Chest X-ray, AP view. Patient: 50 years old, sex M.
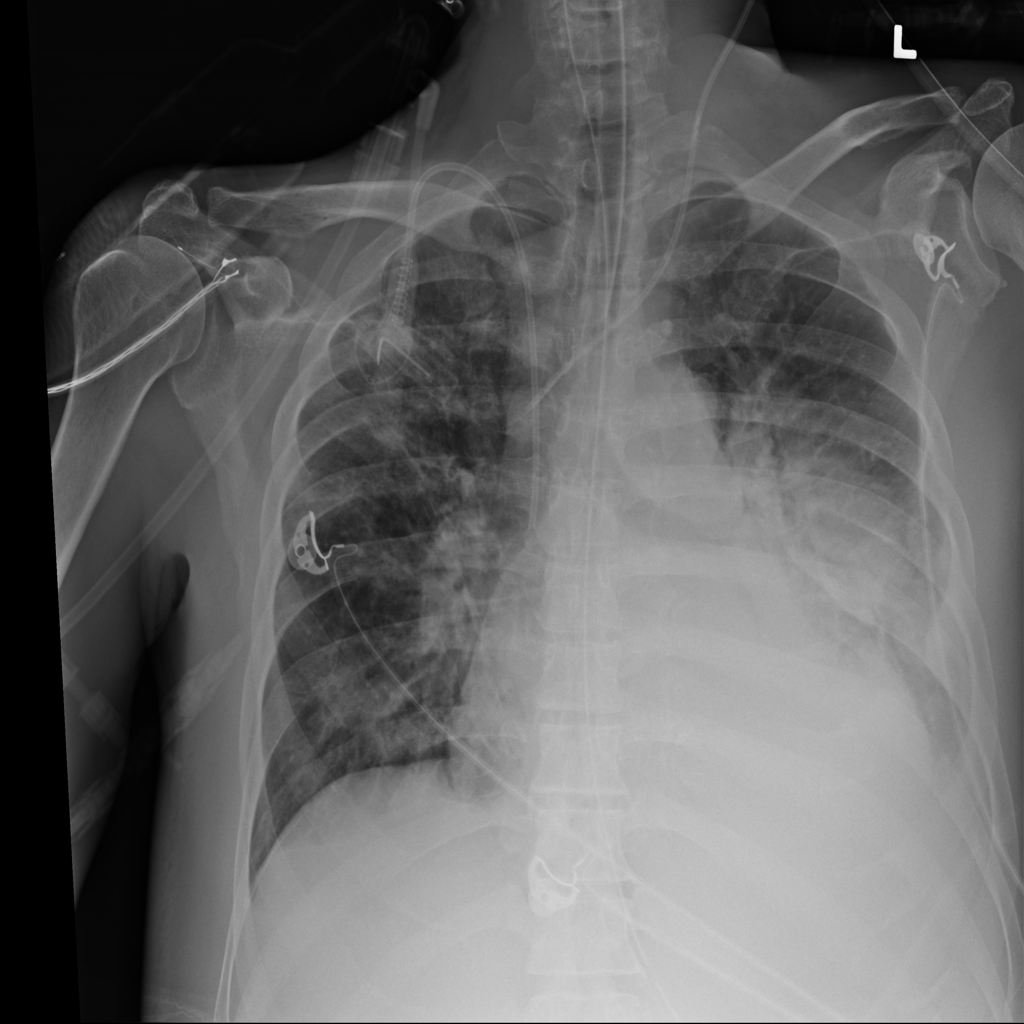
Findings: Atelectasis, Cardiomegaly, Consolidation, Effusion, Infiltration, Mass